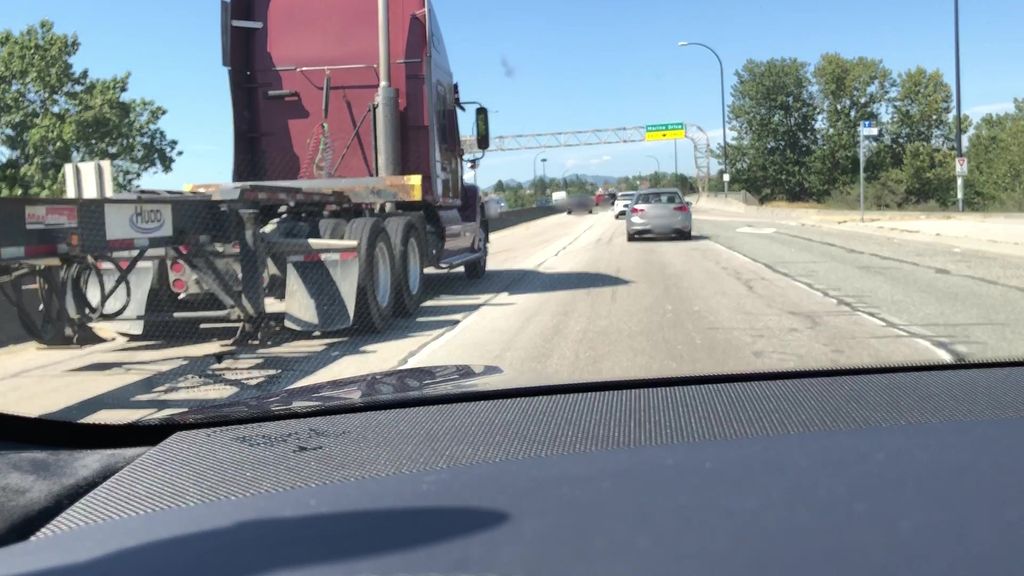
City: vancouver